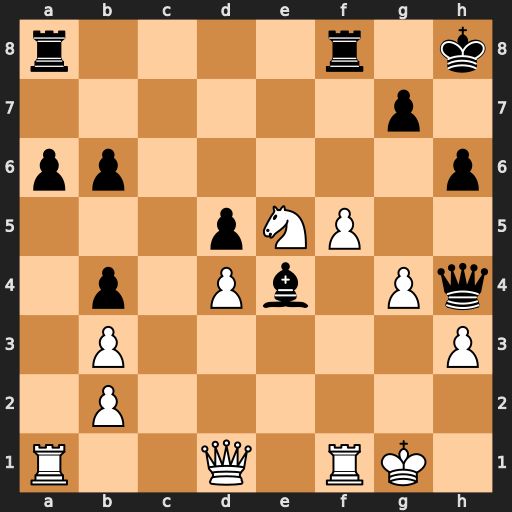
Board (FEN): r4r1k/6p1/pp5p/3pNP2/1p1Pb1Pq/1P5P/1P6/R2Q1RK1
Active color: w
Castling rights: -
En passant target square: -
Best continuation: Ng6+ Kg8 Nxh4